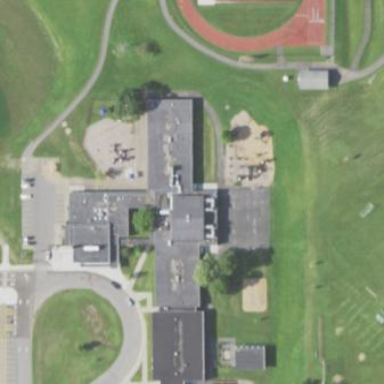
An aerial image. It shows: School building.